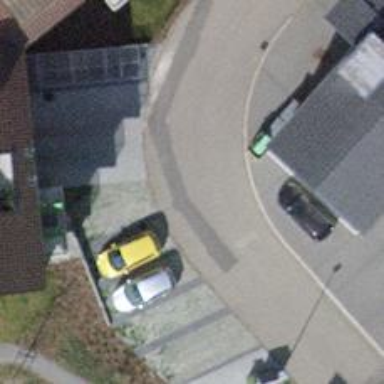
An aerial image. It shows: Residential road.